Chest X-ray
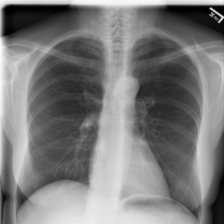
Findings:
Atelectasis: negative
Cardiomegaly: negative
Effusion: negative
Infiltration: negative
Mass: negative
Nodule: negative
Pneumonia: negative
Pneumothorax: positive
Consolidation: negative
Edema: negative
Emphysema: negative
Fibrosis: negative
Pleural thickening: negative
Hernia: negative